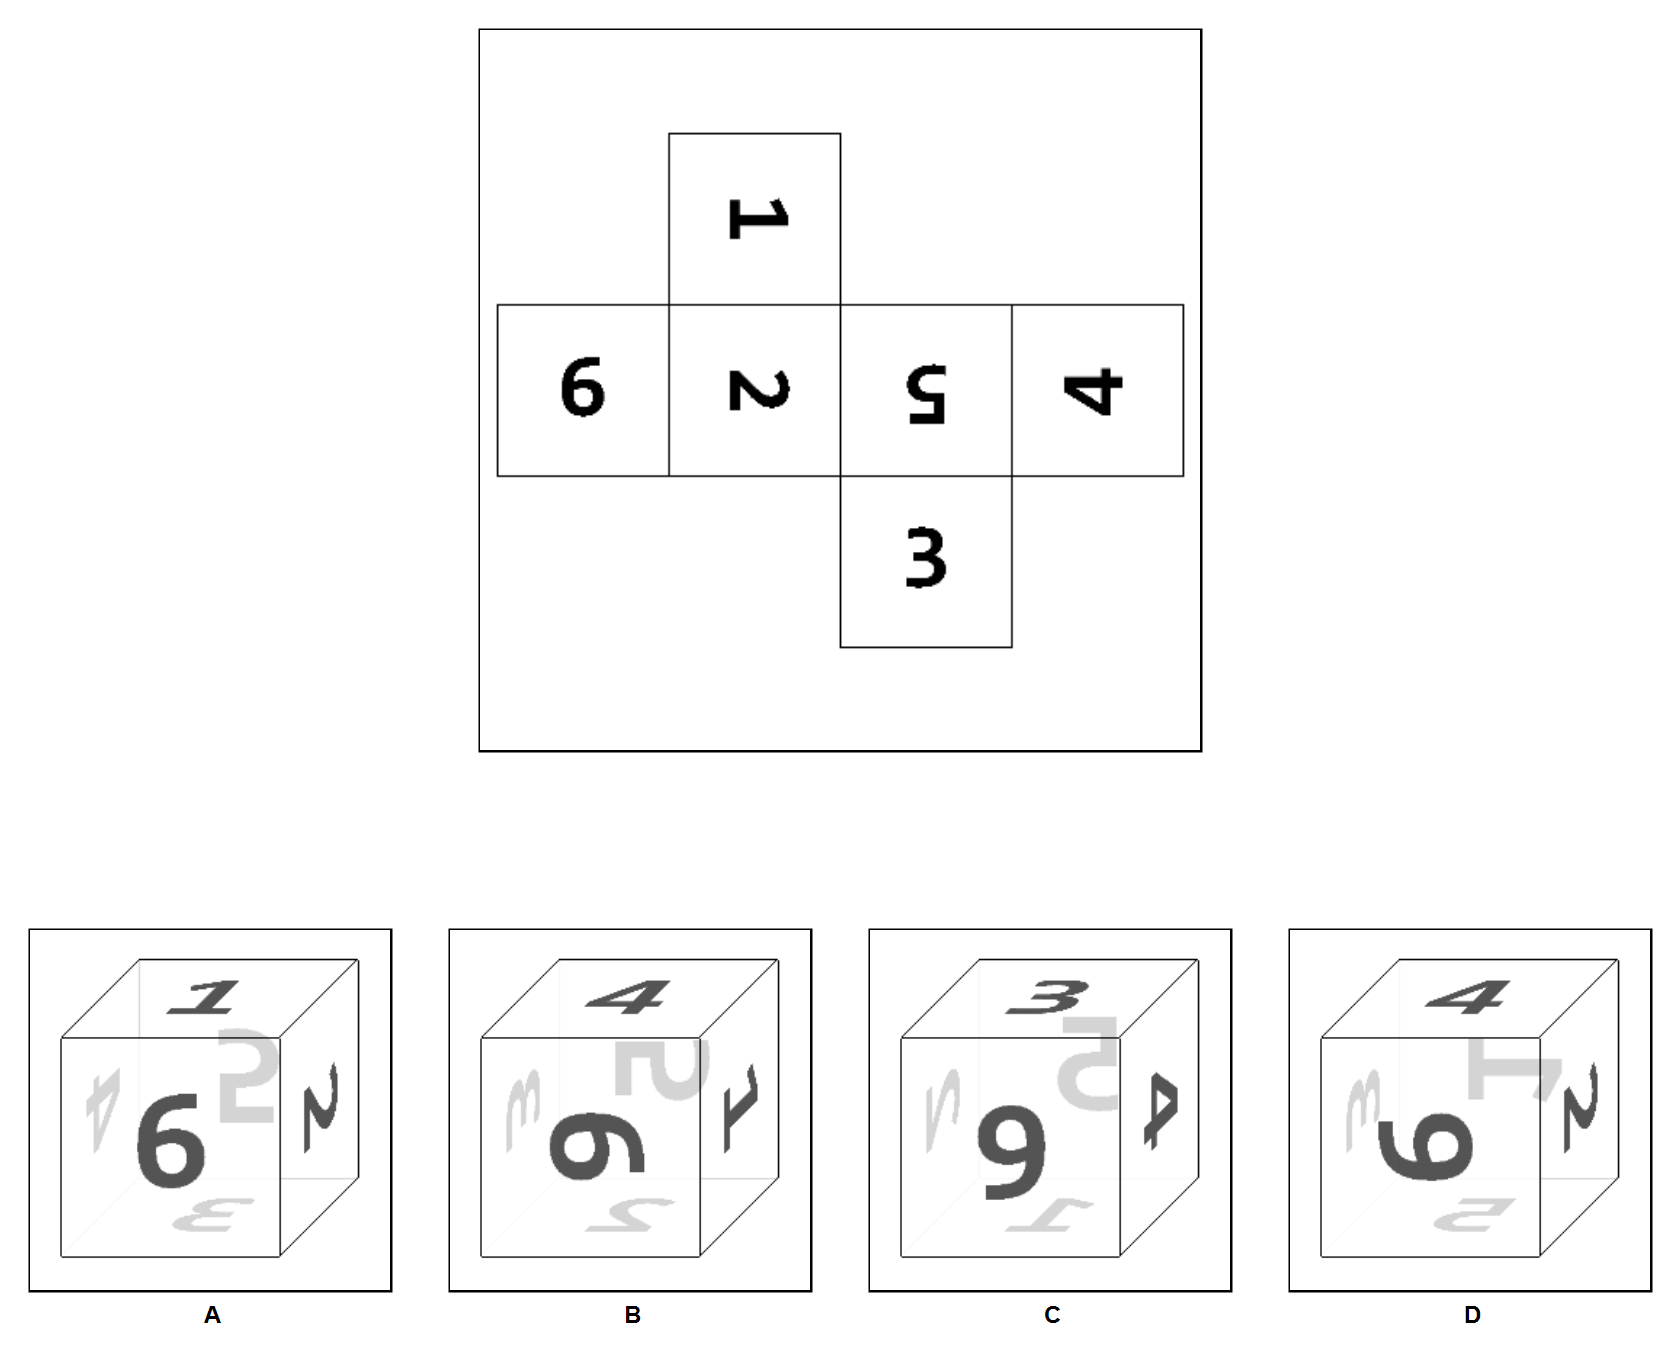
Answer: D